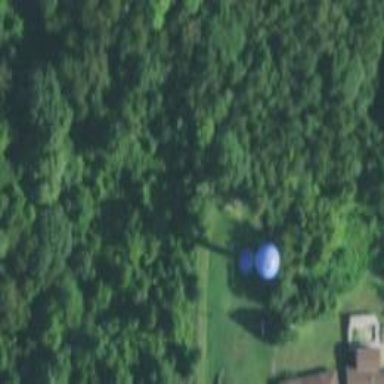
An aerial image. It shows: Water tower that is man-made.